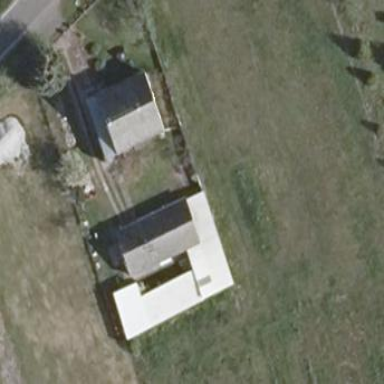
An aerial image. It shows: Flat-roofed building with light grey roof.